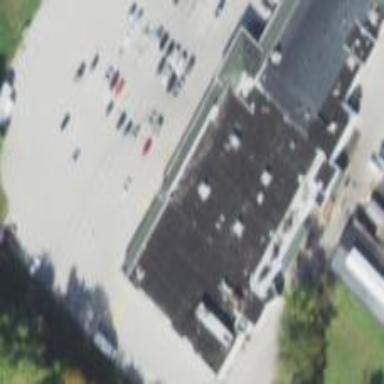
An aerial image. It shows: Building that houses supermarket.